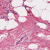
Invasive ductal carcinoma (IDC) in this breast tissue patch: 0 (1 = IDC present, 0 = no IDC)